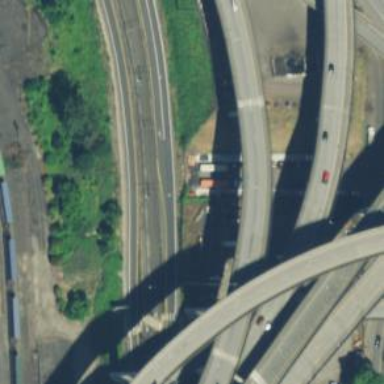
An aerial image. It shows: Connector bridge on motorway.